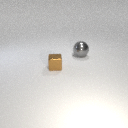
large gray metal sphere behind small brown metal cube